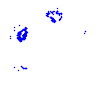
Particle: kaon